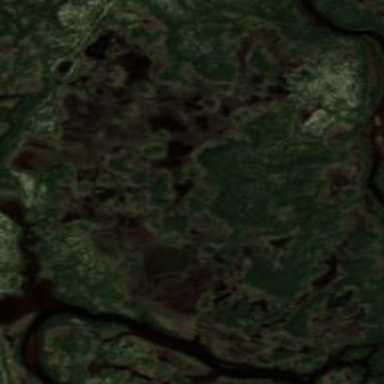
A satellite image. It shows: String bog wetland.